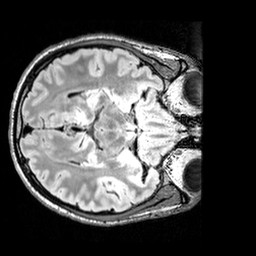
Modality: FLAIR
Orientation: axial
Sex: male
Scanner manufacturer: siemens
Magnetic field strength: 3 T
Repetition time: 5 s
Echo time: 0.395 s